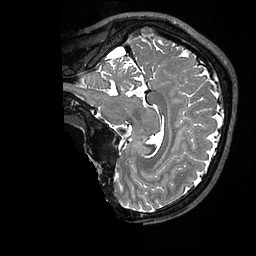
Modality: T2w
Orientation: sagittal
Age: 22
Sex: male
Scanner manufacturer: ge
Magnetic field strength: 3 T
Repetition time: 3.202 s
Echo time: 0.06643 s